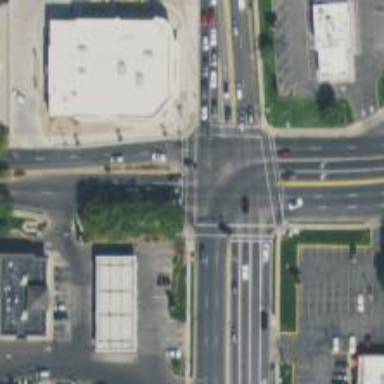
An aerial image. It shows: Crossing with marked lines on the road.